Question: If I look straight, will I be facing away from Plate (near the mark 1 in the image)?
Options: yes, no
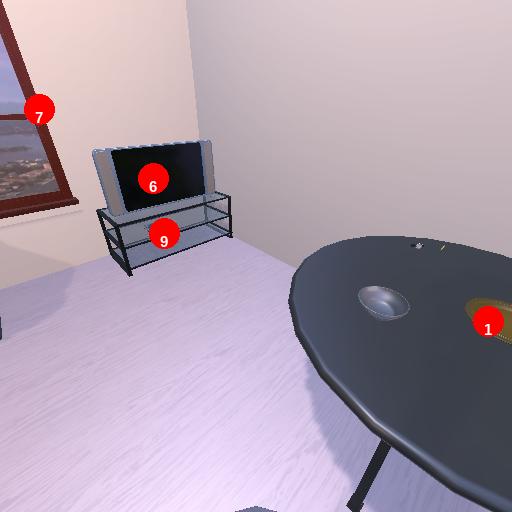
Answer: yes